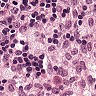
Metastatic tissue present: no